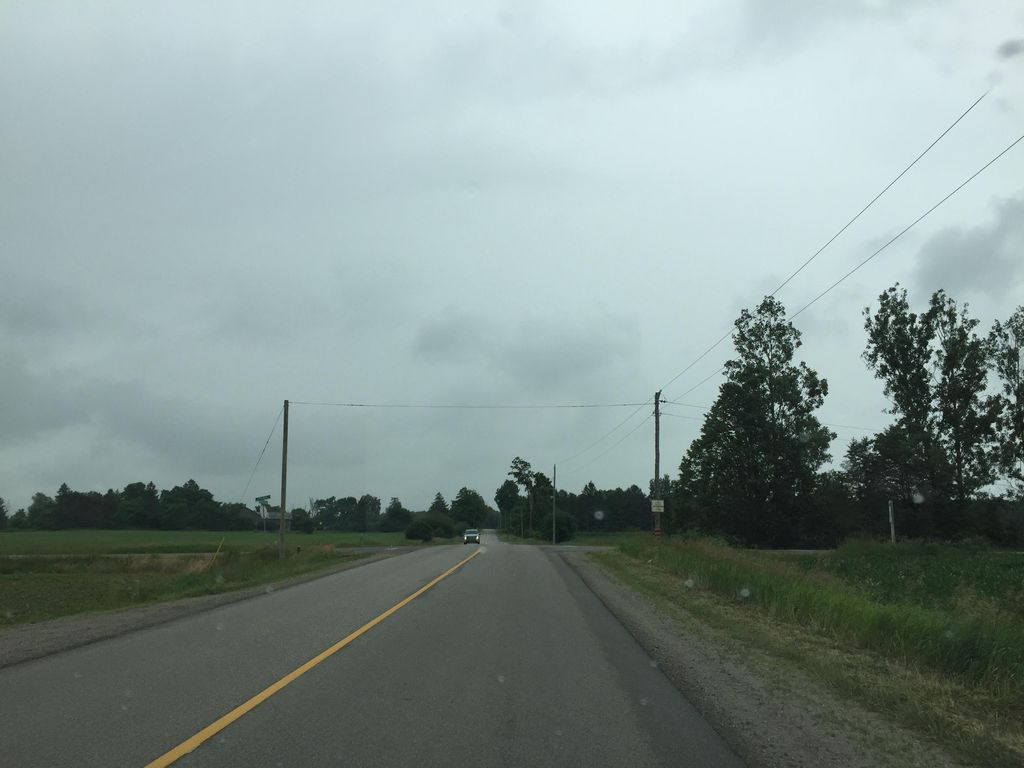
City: kitchener-waterloo